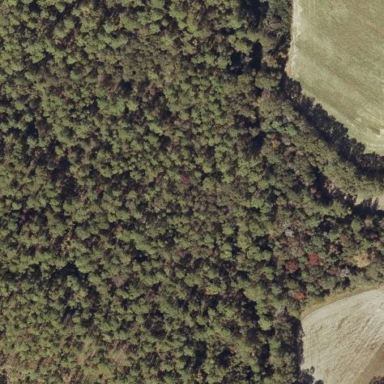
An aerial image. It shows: Mixed woodland area with various types of leaves.